Aerial crown-view tile of a tropical tree (Barro Colorado Island, Panama), acquired 20250414:
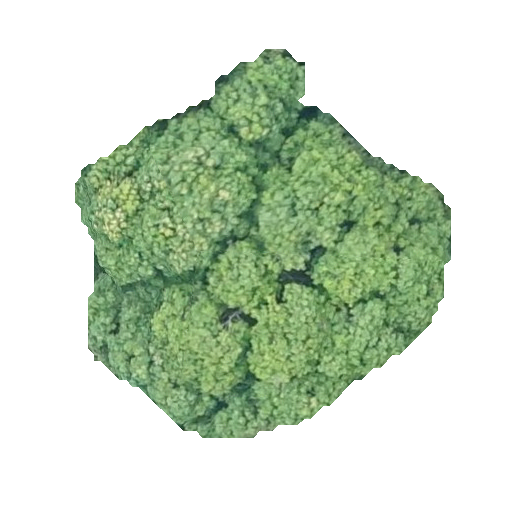
Species: Trichilia tuberculata
GBIF accepted scientific name: Trichilia tuberculata
Crown area: 143.99 m²